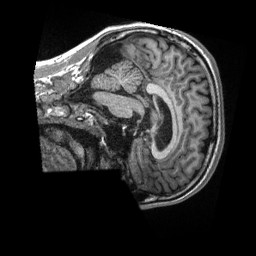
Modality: T1w
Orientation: sagittal
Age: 22
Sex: male
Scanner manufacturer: siemens
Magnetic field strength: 3 T
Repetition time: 2.3 s
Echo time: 0.00288 s